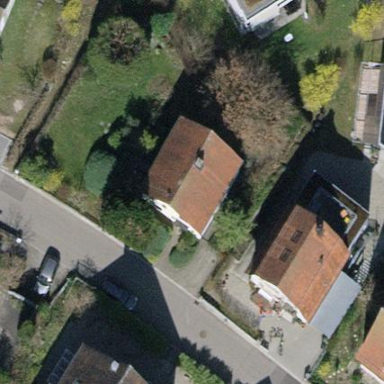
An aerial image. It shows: Building with tiled roof.